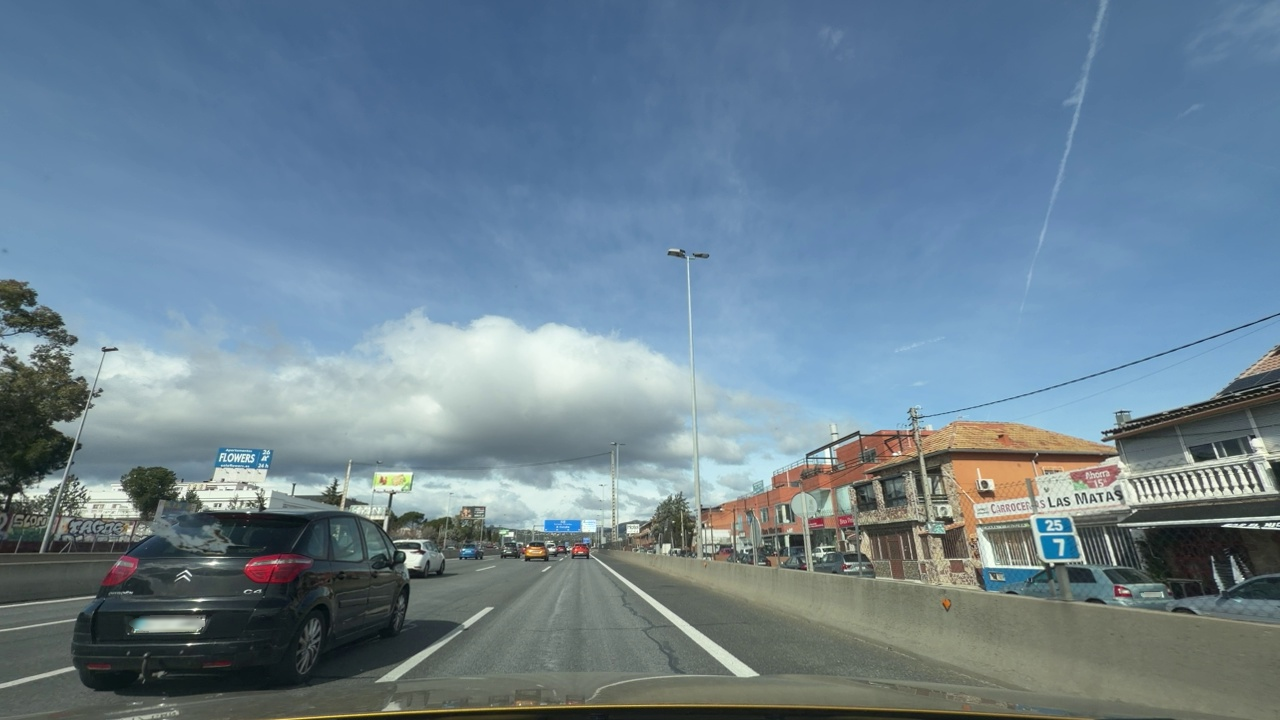
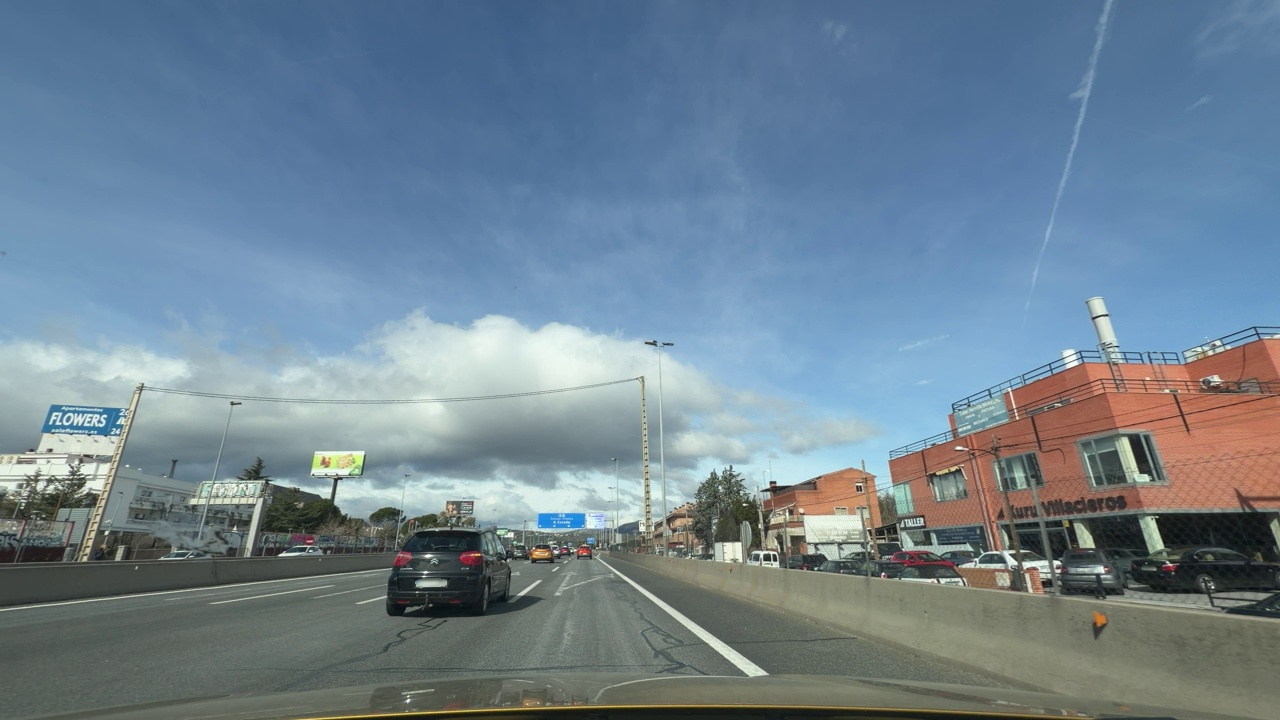
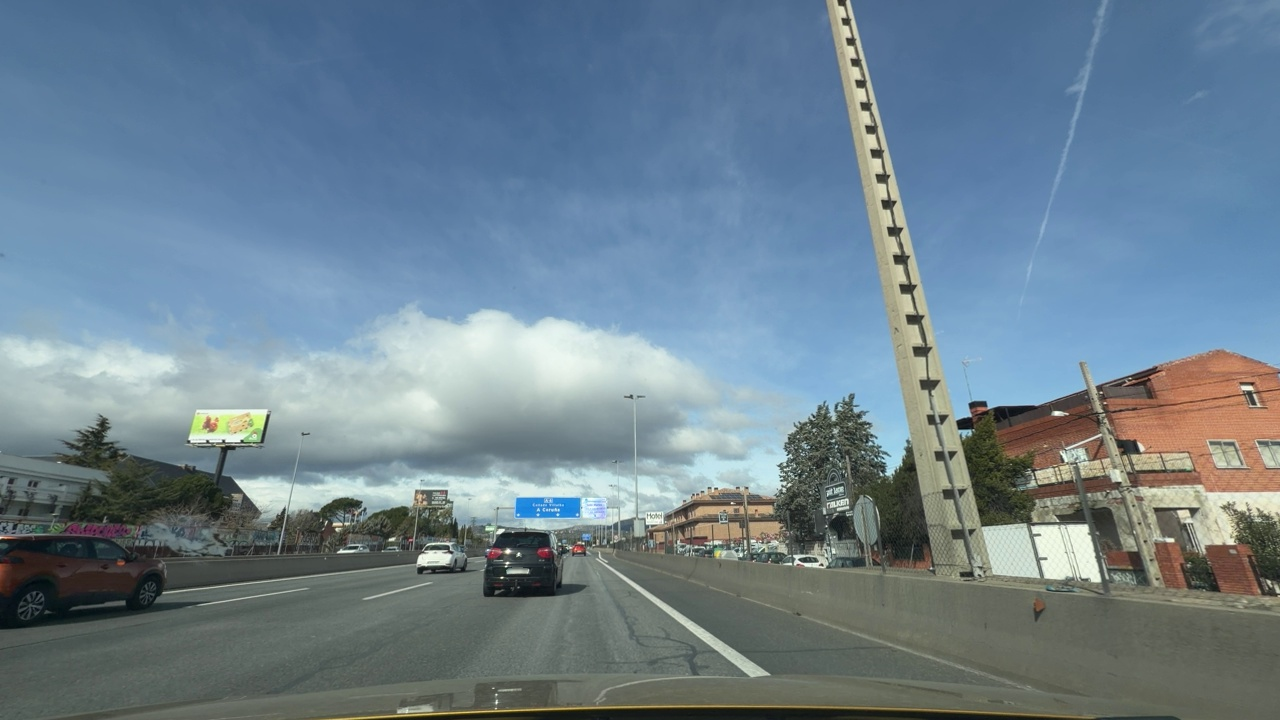
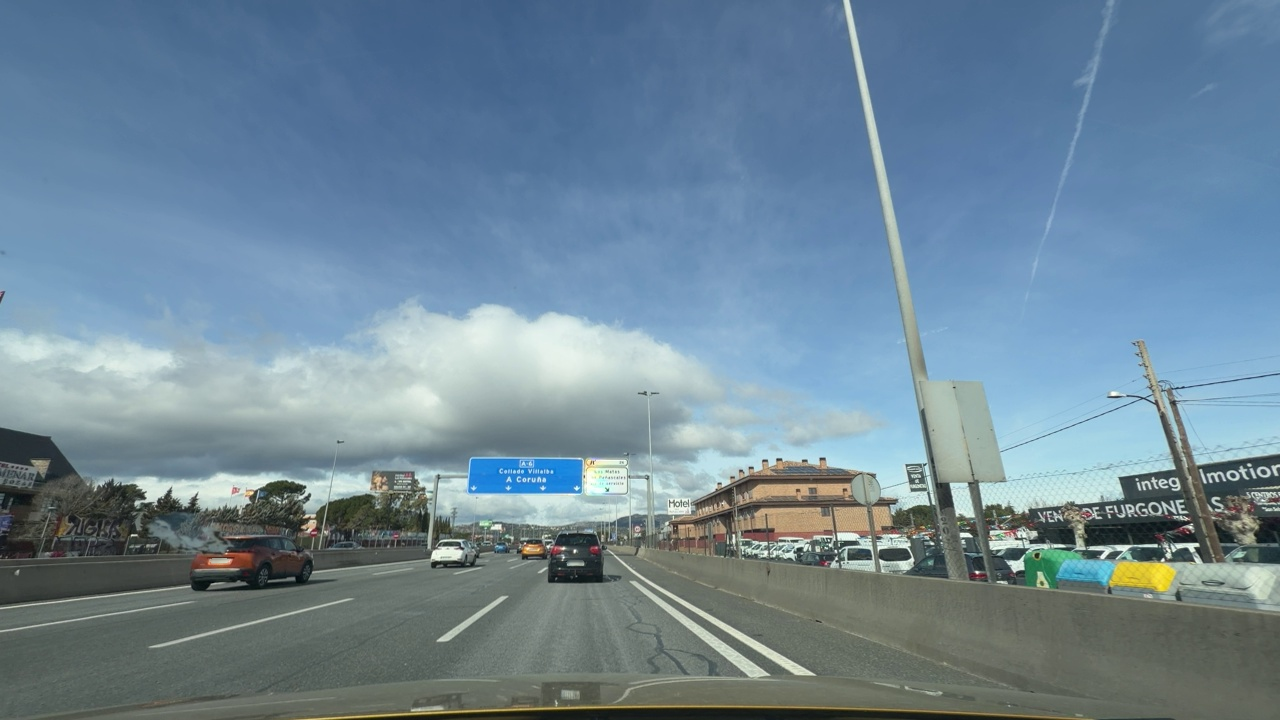
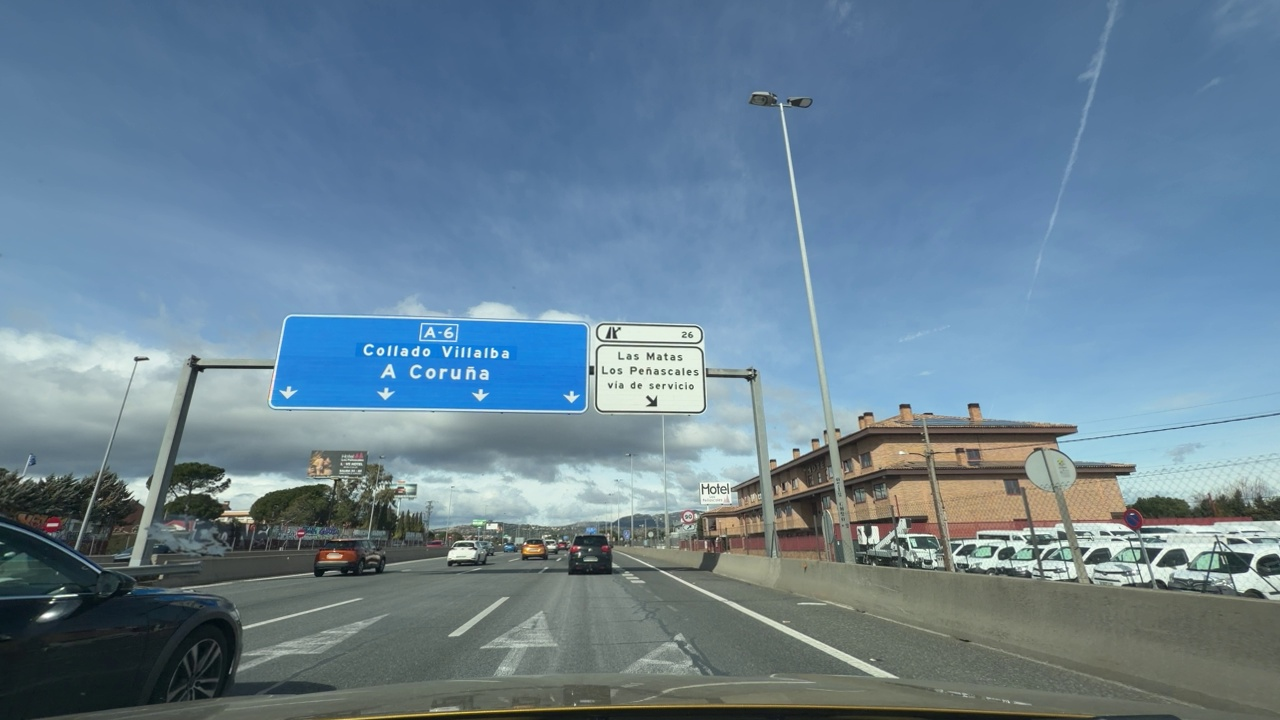
Situation: Cut in
Question: Is any vehicle partially overlapping the lane boundary markings of the ego lane?
Answer: Yes
Reasoning: Black vehicle from the left is overlapping for some frames the left lane marks from the ego lane